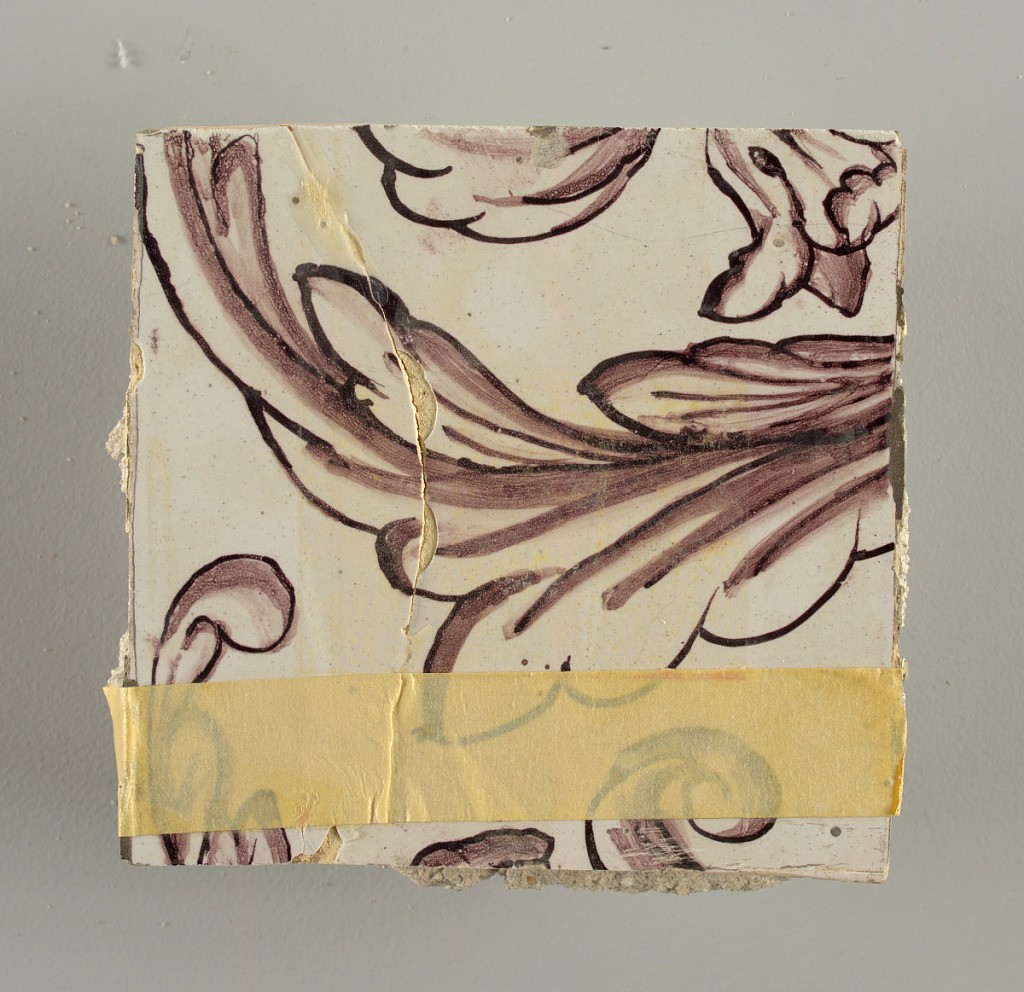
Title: Tile wall facing
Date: ca. 1725
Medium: Tin-glazed earthenware, underglaze
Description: Horizontal rectangle.  Thirty tiles wide and twenty-three tiles high with opening for fireplace eleven tiles wide and ten high.  Foliage arabesques disposed about three vertical axes from which are emphazised by urns at center and right, and at left by the figure of a standing woman carrying an infant on her arm and accompanied by two children.